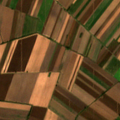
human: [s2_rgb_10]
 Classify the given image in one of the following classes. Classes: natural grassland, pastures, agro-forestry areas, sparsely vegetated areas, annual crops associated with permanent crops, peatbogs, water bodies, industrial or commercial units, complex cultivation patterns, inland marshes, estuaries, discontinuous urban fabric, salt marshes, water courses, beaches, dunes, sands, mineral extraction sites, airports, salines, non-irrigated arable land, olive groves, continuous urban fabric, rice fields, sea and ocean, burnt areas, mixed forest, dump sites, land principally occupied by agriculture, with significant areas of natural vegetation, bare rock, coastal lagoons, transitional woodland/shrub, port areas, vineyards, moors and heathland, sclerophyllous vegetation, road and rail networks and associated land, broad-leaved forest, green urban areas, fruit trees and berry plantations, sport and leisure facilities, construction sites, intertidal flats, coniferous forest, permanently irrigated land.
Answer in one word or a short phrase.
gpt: non-irrigated arable land